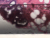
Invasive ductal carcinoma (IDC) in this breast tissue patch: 0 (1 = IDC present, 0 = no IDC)